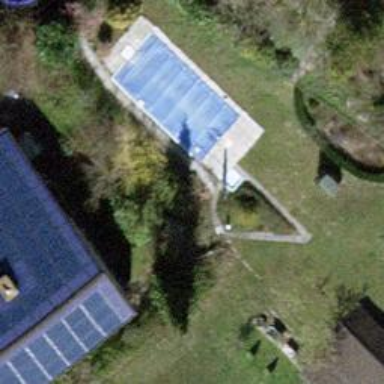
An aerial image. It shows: Outdoor swimming pool on leisure land.